Field crop: maize
Growth stage: 2
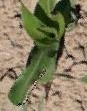
Species: maize